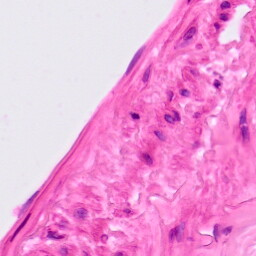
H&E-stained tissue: Lung